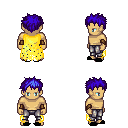
a pixel art fantasy rpg character, male body template, human, tanned skin, yellow tattered cape, metal pants, blue bedhead hairstyle, leather bracers, black slippers, four views (front, back, left, right), 2x2 character sprite sheet, small pixel art, hard edges, no anti-aliasing